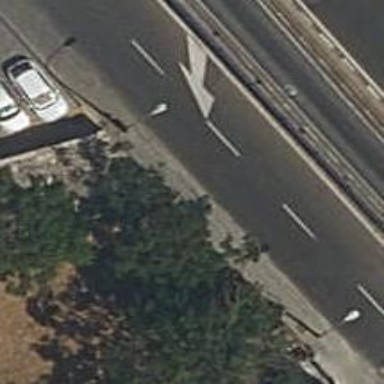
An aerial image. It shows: Footway with paving stones leading through tunnel.